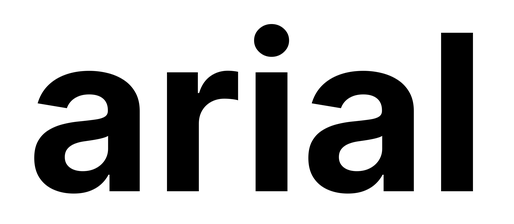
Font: Inter_Bold